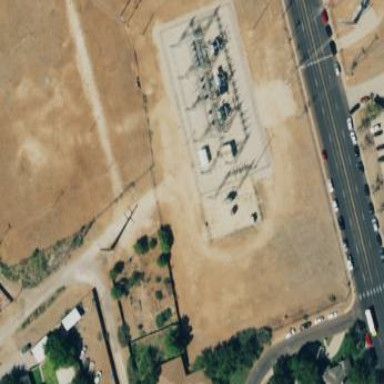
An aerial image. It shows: Distribution power substation secured by fence.